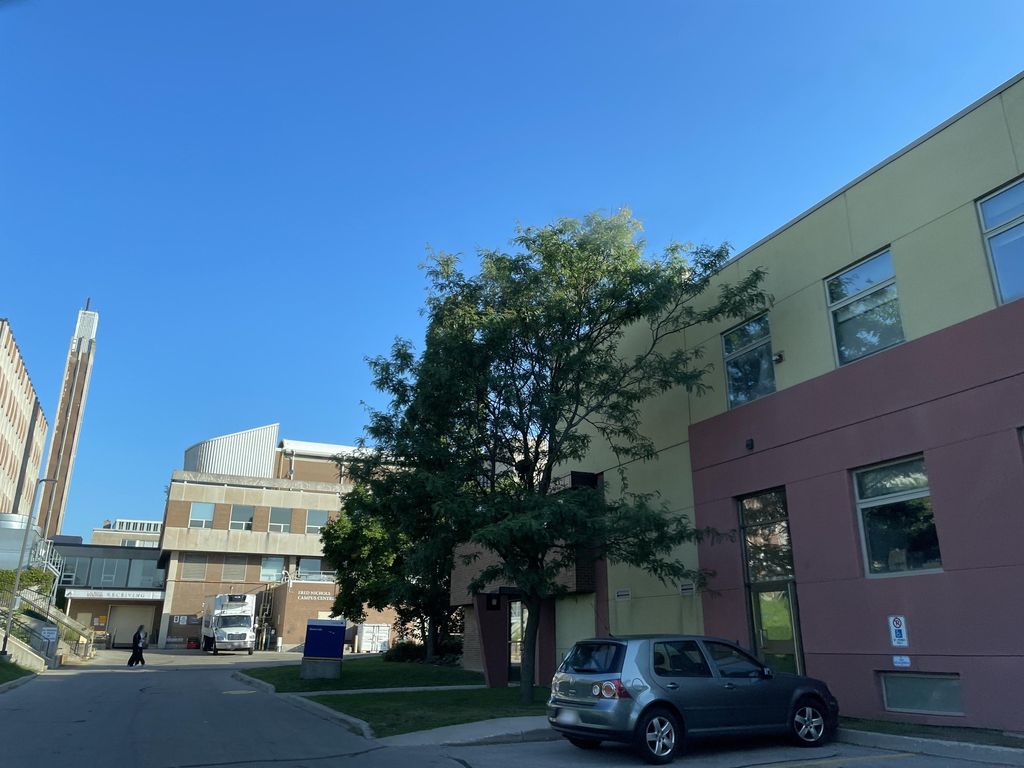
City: kitchener-waterloo